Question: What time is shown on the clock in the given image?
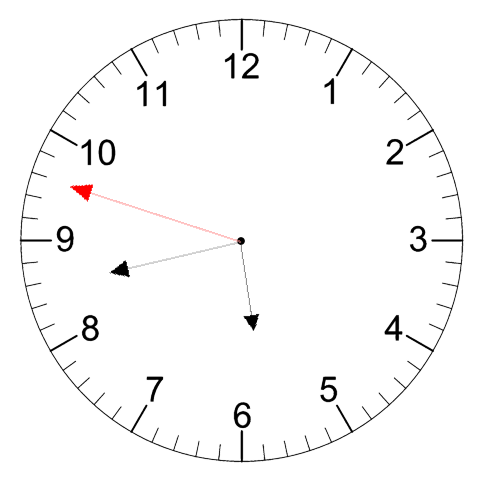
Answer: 05:42:48